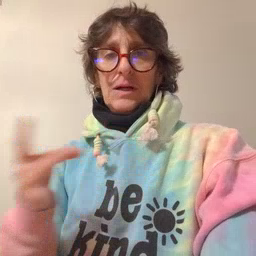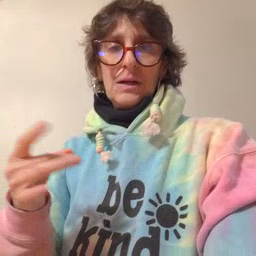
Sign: like